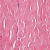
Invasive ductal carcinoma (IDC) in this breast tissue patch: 0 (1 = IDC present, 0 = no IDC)